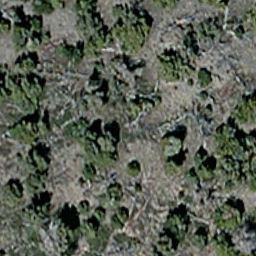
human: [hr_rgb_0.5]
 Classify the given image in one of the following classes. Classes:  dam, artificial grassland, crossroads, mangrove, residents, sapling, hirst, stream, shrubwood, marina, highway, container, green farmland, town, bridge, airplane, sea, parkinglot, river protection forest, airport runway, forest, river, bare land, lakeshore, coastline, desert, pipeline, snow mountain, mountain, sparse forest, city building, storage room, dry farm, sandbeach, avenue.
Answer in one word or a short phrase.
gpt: sparse forest